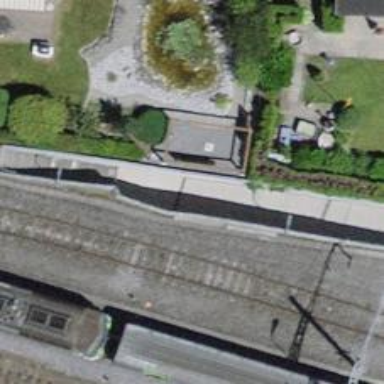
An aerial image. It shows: Single-track electrified railway siding with contact line for service.